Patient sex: M
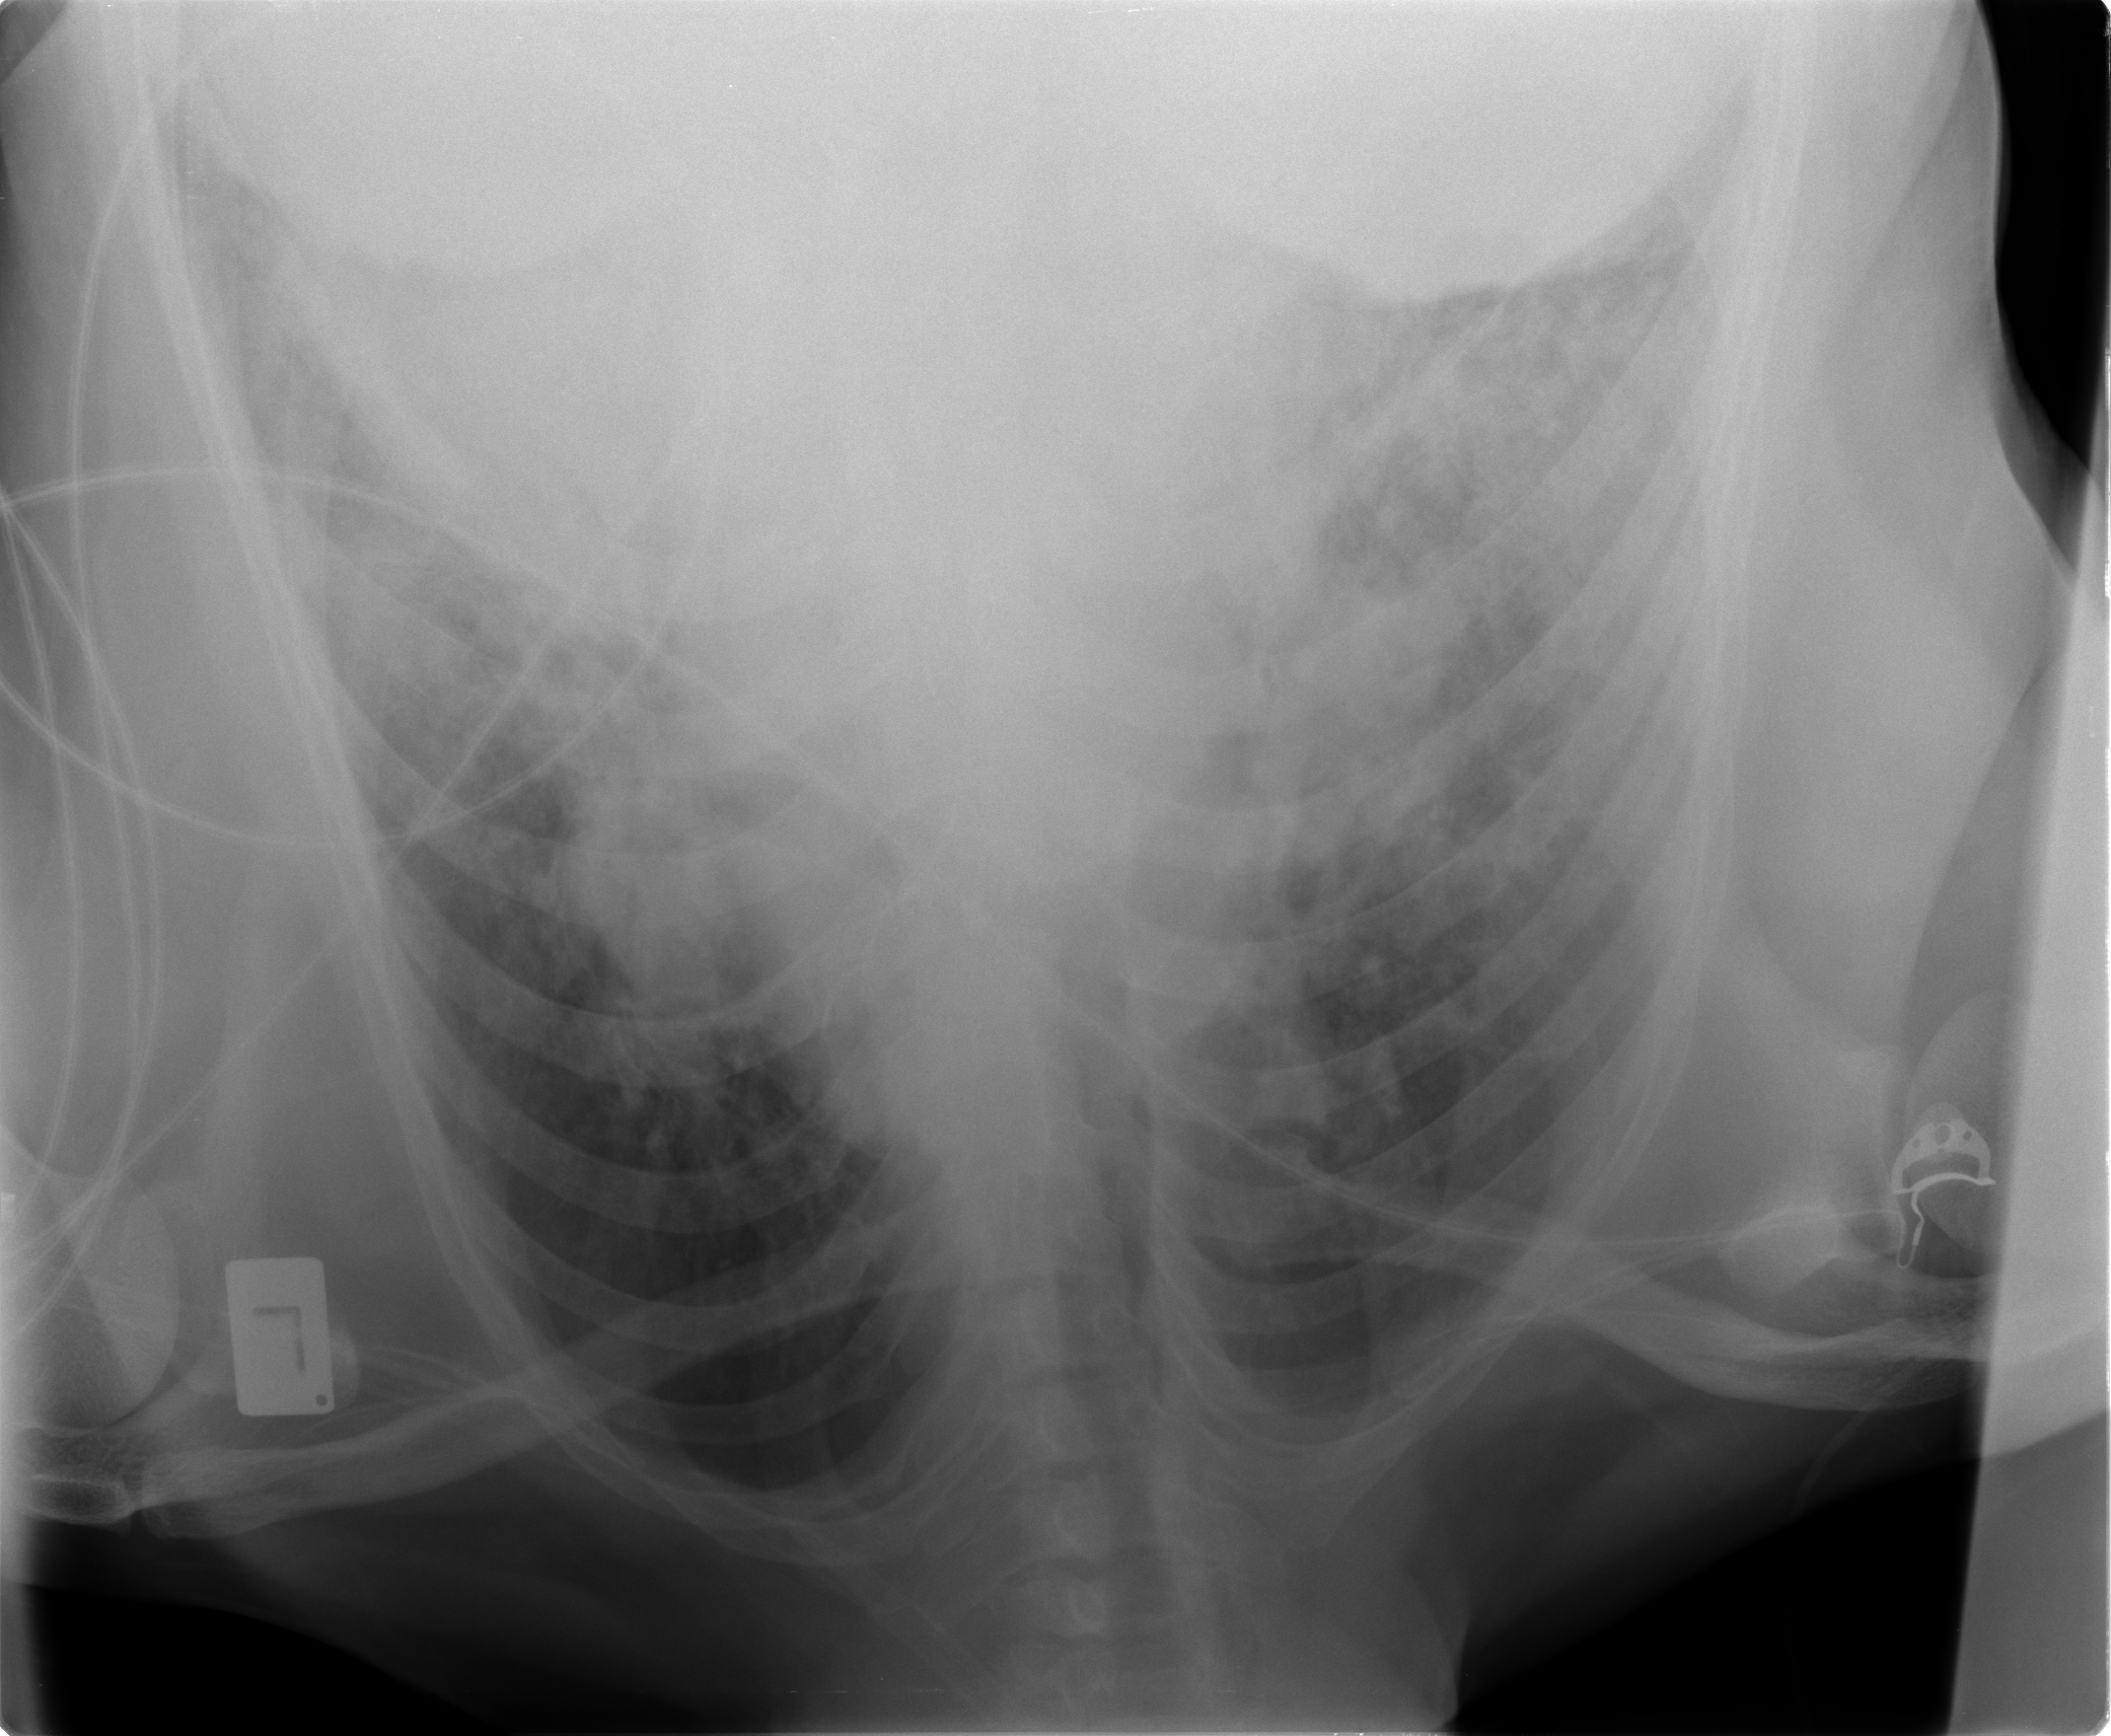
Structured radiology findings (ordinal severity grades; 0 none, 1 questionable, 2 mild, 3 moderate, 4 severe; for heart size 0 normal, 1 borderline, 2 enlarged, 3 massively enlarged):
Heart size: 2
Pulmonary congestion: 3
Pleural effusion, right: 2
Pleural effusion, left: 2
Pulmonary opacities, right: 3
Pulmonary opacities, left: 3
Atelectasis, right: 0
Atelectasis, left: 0